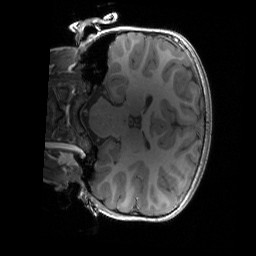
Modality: T1w
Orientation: coronal
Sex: female
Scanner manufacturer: siemens
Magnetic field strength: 3 T
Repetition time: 1.9 s
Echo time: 0.00243 s